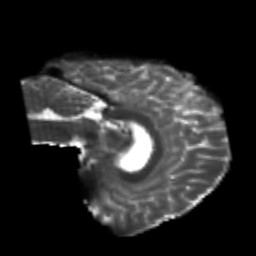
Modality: T2w
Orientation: sagittal
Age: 22
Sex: male
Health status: healthy
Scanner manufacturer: philips
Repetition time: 7.386 s
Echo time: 0.08599 s